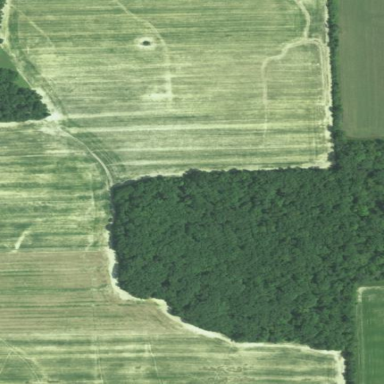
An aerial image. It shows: Beautiful woodland area.